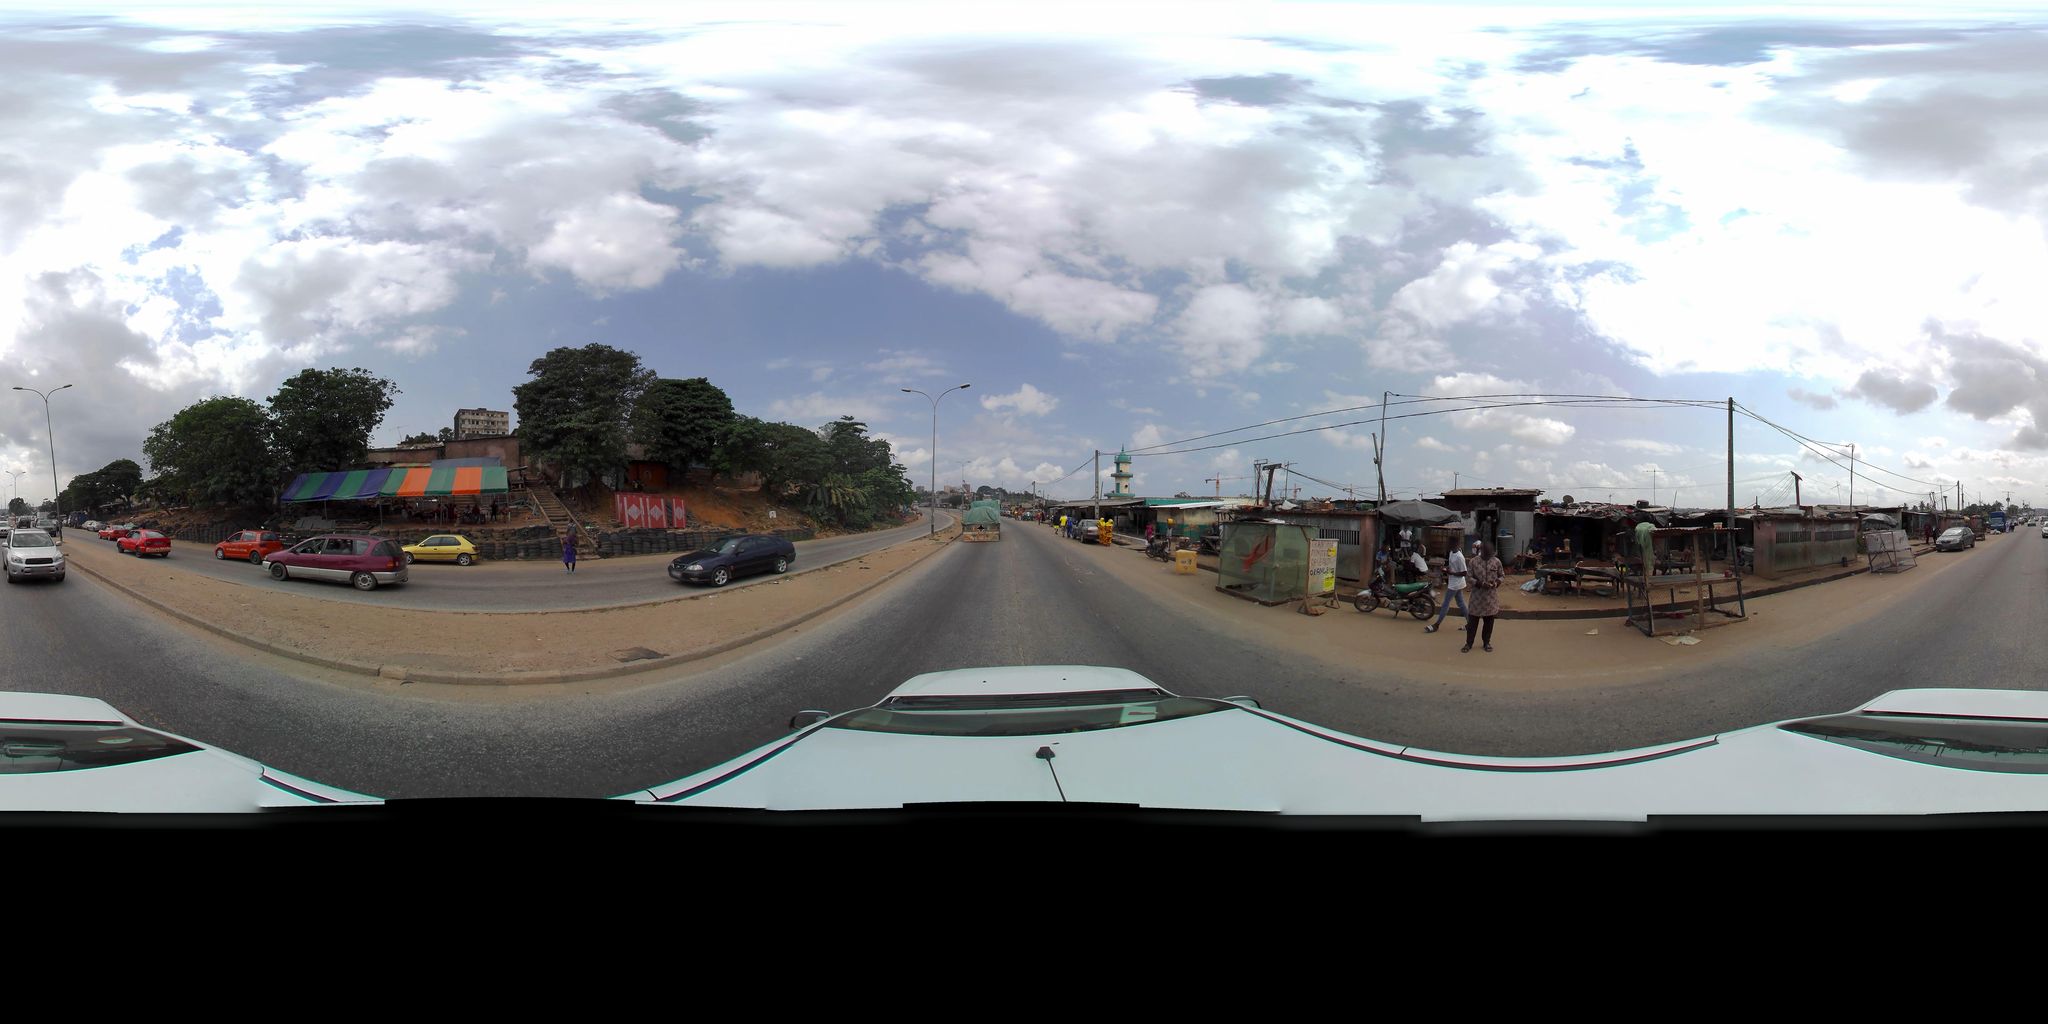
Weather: cloudy
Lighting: day
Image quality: slightly poor
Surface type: driving surface
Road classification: primary
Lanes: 2.0
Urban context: urban centre
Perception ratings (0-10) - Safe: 2.53, Lively: 4.92, Beautiful: 3.43, Boring: 3.68, Depressing: 6.1, Wealthy: 4.05